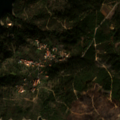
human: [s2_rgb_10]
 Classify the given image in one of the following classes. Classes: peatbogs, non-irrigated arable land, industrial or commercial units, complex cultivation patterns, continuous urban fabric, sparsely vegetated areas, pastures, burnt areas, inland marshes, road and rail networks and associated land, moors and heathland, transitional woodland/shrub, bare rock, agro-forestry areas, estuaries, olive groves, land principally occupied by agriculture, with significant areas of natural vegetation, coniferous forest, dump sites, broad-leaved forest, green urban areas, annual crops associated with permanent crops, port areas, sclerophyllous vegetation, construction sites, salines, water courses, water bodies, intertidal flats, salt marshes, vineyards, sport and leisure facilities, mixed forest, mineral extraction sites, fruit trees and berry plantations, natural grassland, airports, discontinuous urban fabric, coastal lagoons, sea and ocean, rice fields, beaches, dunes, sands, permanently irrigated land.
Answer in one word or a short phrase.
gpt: complex cultivation patterns, transitional woodland/shrub, water bodies